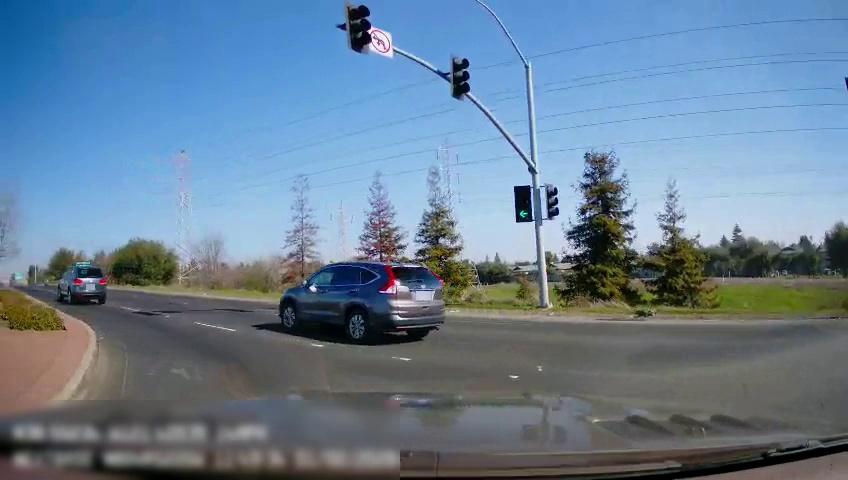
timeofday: Day
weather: Sunny
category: Drivable Space
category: Vehicles | SUV
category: Vehicles | SUV
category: Lanes | Current Lane
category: Lanes | Alternate Lane
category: Traffic | Lights
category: Traffic | Lights
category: Traffic | Lights
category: Traffic | Lights
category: Traffic | Signs
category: Traffic | Signs